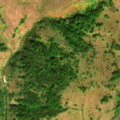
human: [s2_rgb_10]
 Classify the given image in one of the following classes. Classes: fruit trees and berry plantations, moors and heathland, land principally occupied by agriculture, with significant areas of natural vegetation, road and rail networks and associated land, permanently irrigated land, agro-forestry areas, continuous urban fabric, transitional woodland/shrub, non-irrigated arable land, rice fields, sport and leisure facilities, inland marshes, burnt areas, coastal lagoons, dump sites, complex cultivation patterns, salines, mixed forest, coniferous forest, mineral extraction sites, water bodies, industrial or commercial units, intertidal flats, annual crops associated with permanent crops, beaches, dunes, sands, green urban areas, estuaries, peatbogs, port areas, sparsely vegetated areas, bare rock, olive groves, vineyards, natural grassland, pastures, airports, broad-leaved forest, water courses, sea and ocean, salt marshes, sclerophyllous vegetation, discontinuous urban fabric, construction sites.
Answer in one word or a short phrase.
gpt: pastures, mixed forest, natural grassland, transitional woodland/shrub